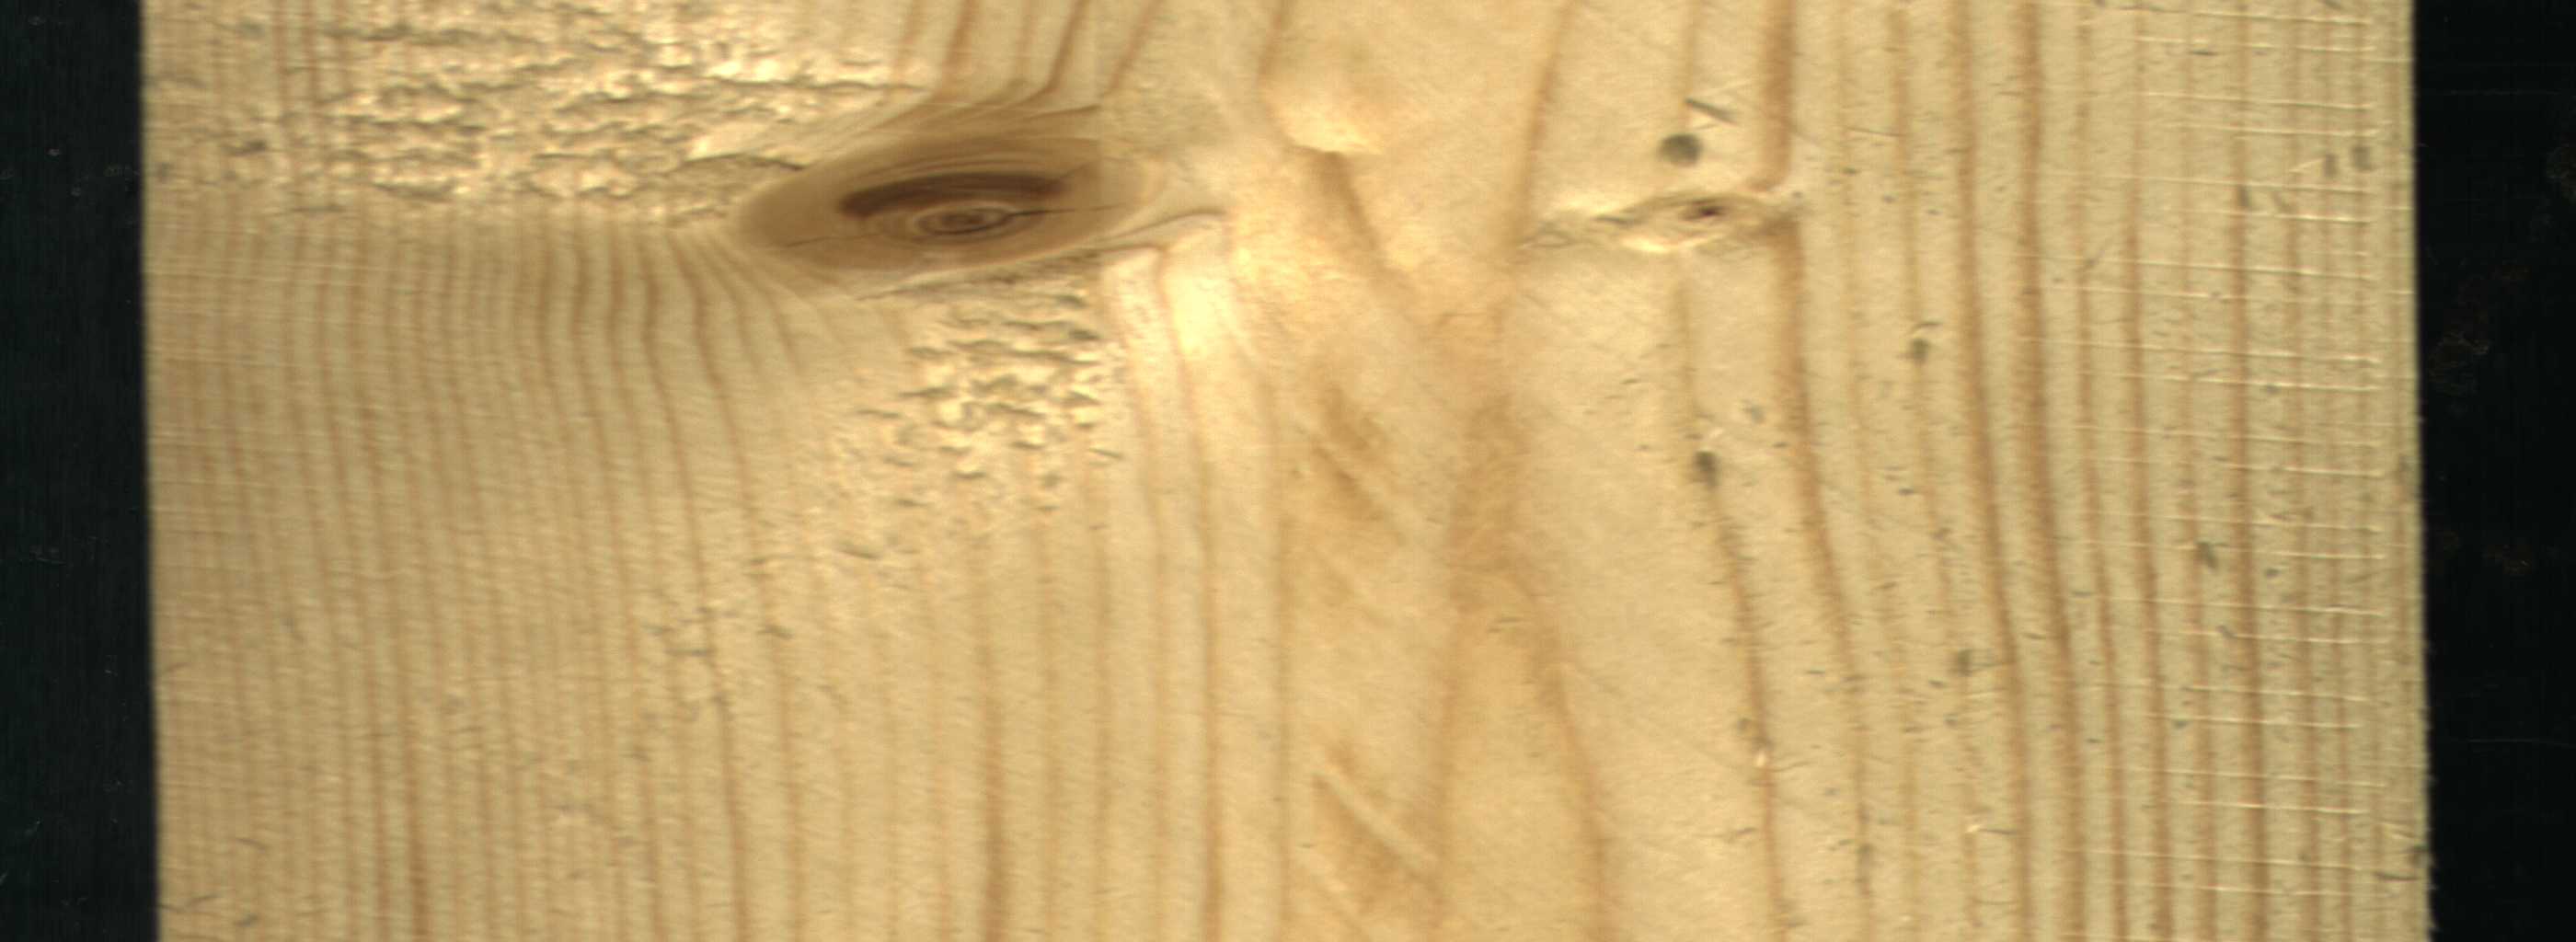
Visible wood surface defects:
Live_Knot
Live_Knot